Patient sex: M
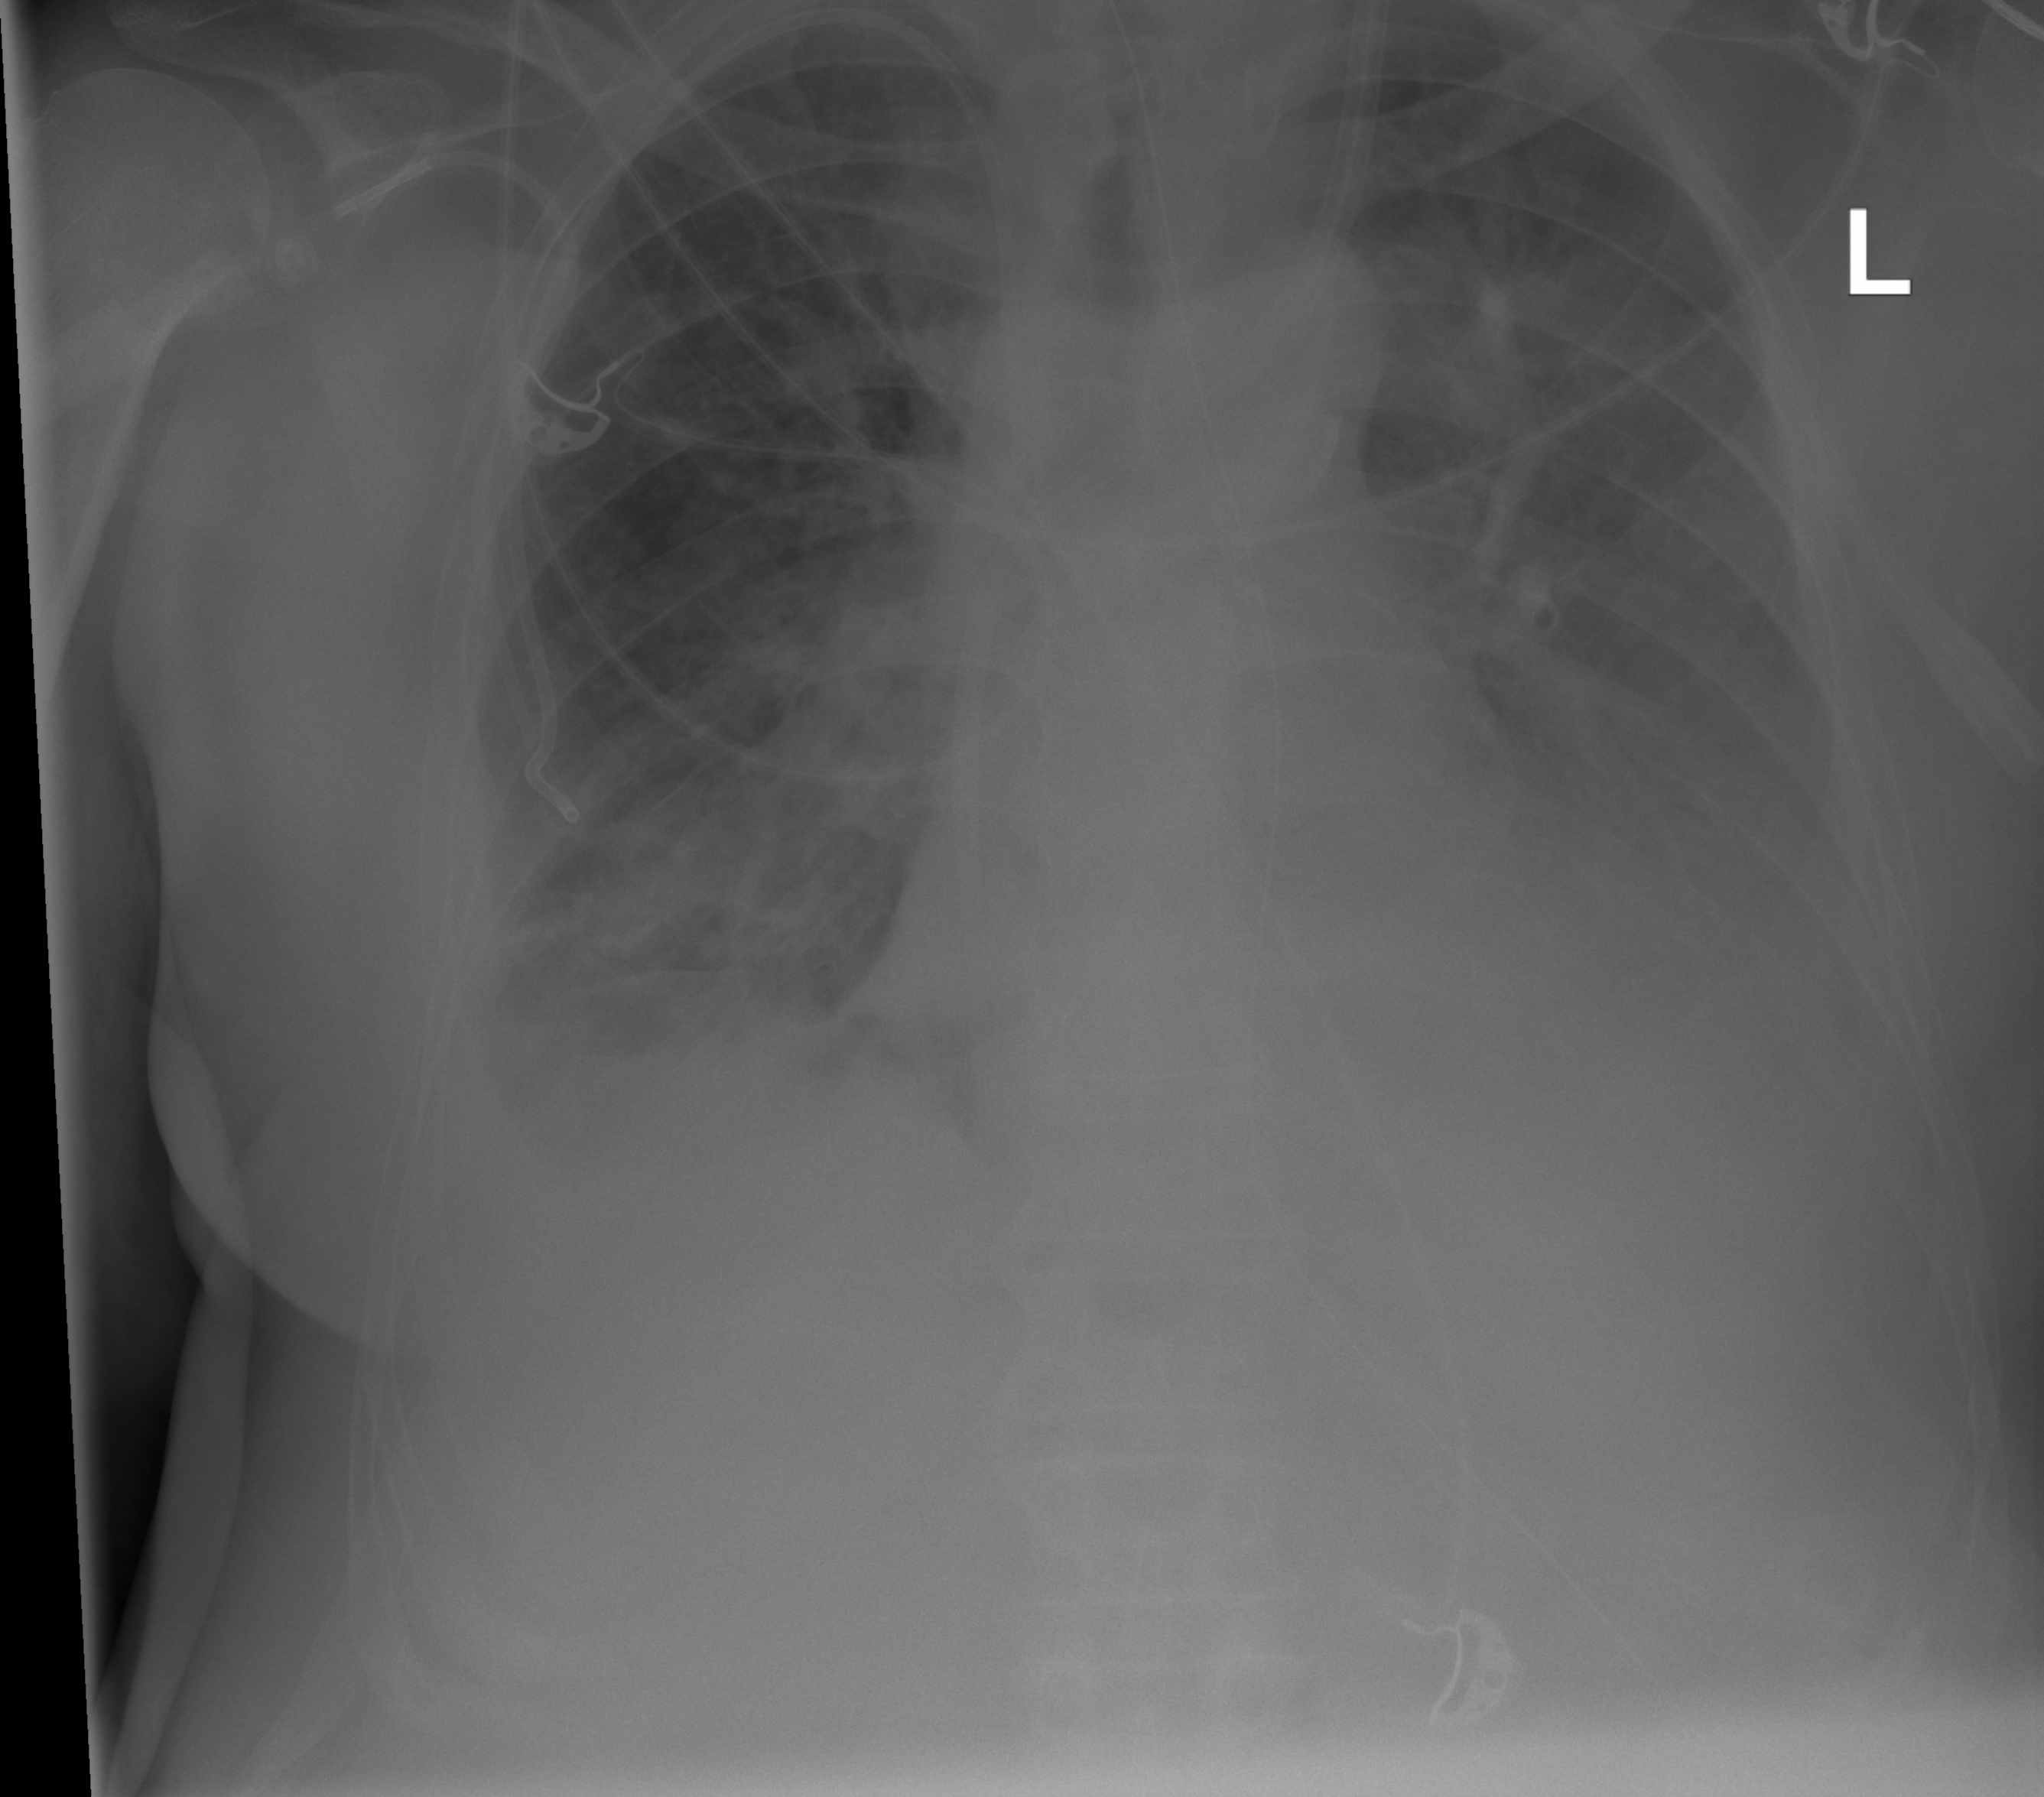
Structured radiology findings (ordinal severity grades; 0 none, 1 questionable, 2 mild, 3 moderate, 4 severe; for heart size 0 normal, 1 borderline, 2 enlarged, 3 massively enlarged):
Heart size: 2
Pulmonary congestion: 3
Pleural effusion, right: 2
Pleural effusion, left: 3
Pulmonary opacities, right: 2
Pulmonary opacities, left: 0
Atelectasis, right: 3
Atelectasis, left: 3